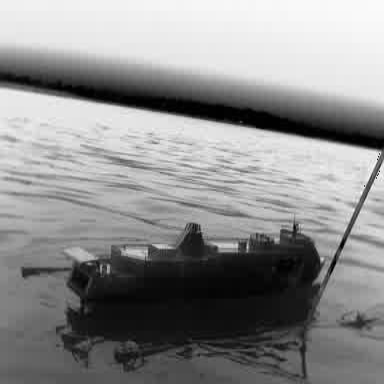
There is a container_ship in the infrared image.